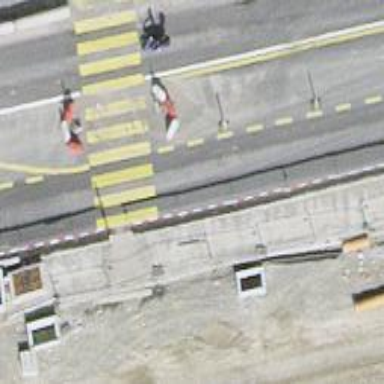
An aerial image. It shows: Tram crossing on the railway.